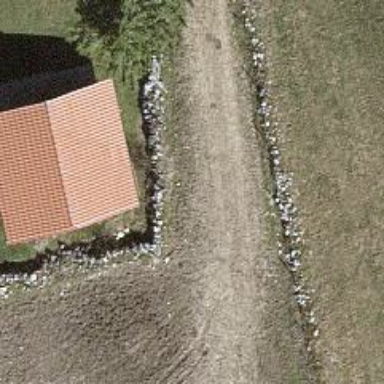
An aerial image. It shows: Dry stone wall barrier.